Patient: sex F, age 31
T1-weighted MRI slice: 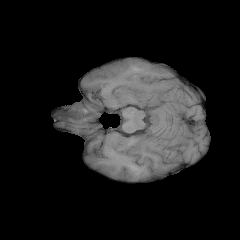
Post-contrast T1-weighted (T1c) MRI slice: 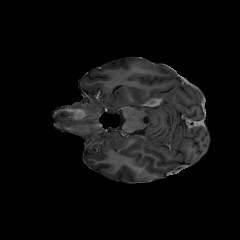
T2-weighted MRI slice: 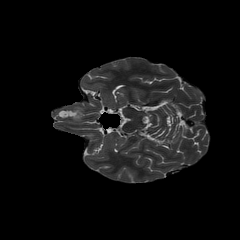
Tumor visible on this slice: yes
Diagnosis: Glioblastoma, IDH-wildtype
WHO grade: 4